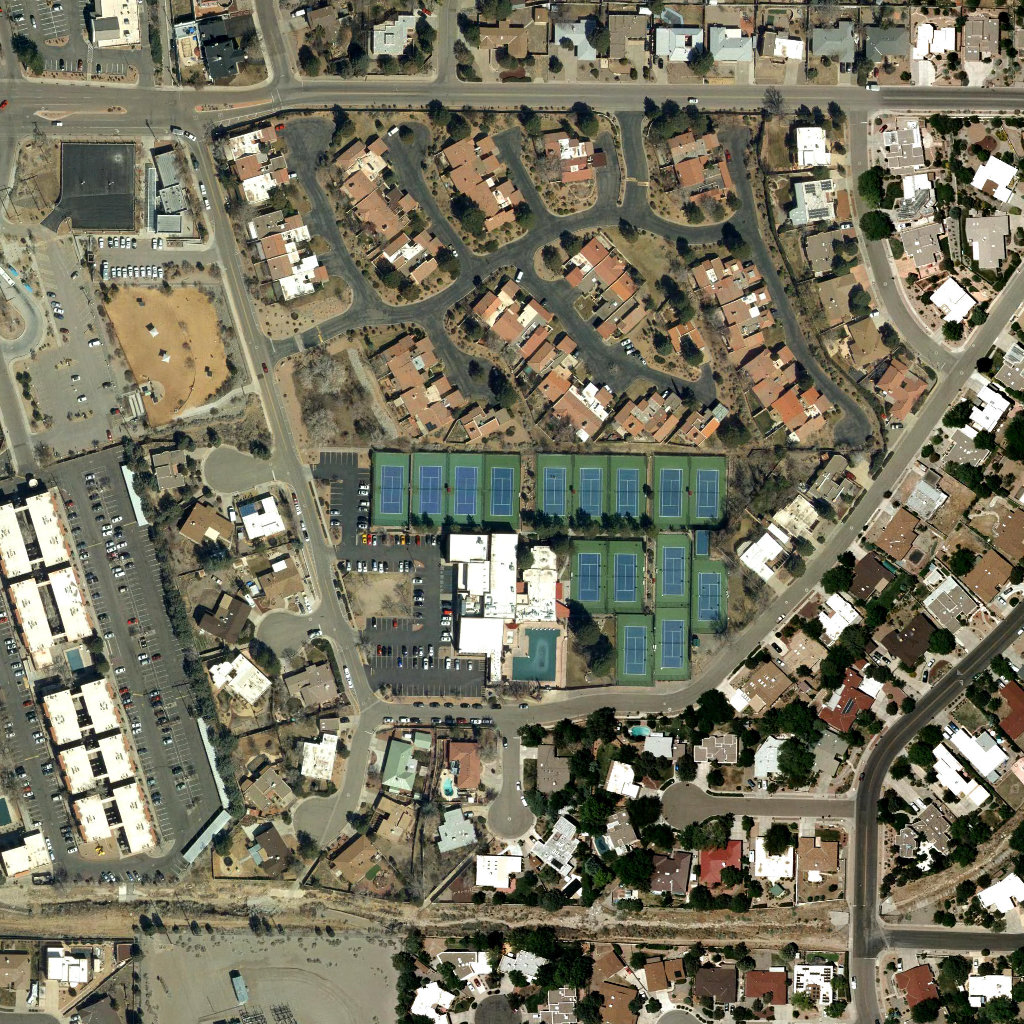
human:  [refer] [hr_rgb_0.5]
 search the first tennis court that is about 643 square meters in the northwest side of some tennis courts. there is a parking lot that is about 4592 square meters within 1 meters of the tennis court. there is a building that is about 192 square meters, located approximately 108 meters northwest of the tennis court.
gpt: <box>[[36, 44, 40, 51, 0]]</box>